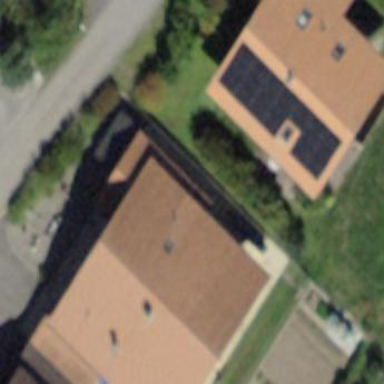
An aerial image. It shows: Residential building.